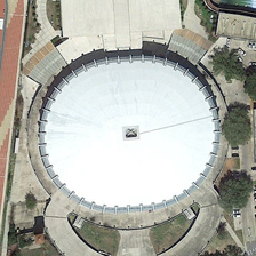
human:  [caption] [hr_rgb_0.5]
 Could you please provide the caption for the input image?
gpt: The entrance to the Circular Convention Center is a wide road.

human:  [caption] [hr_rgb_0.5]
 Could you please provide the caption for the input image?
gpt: The entrance to the Circular Convention Center is a wide road.

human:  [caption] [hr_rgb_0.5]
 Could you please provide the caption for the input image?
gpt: Access to the Circular Convention Center is a wide road.

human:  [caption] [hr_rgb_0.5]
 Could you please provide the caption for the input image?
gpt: The entrance to the Circular Convention Center is a wide street.

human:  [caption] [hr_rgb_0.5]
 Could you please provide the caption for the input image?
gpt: The entrance to the Circular Convention Center is a wide road.